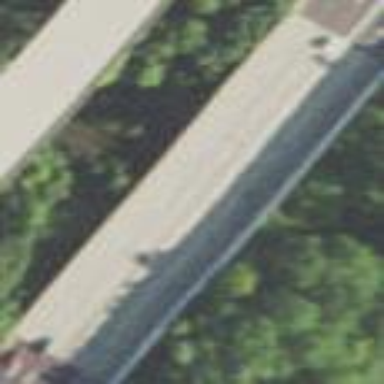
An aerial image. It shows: Man-made bridge.